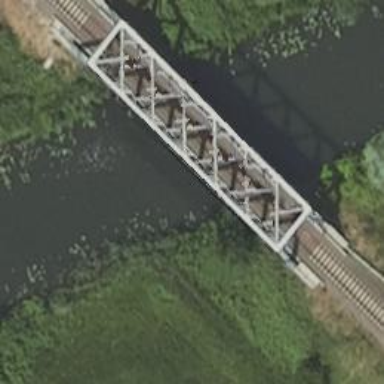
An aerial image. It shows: There is bridge in the image.